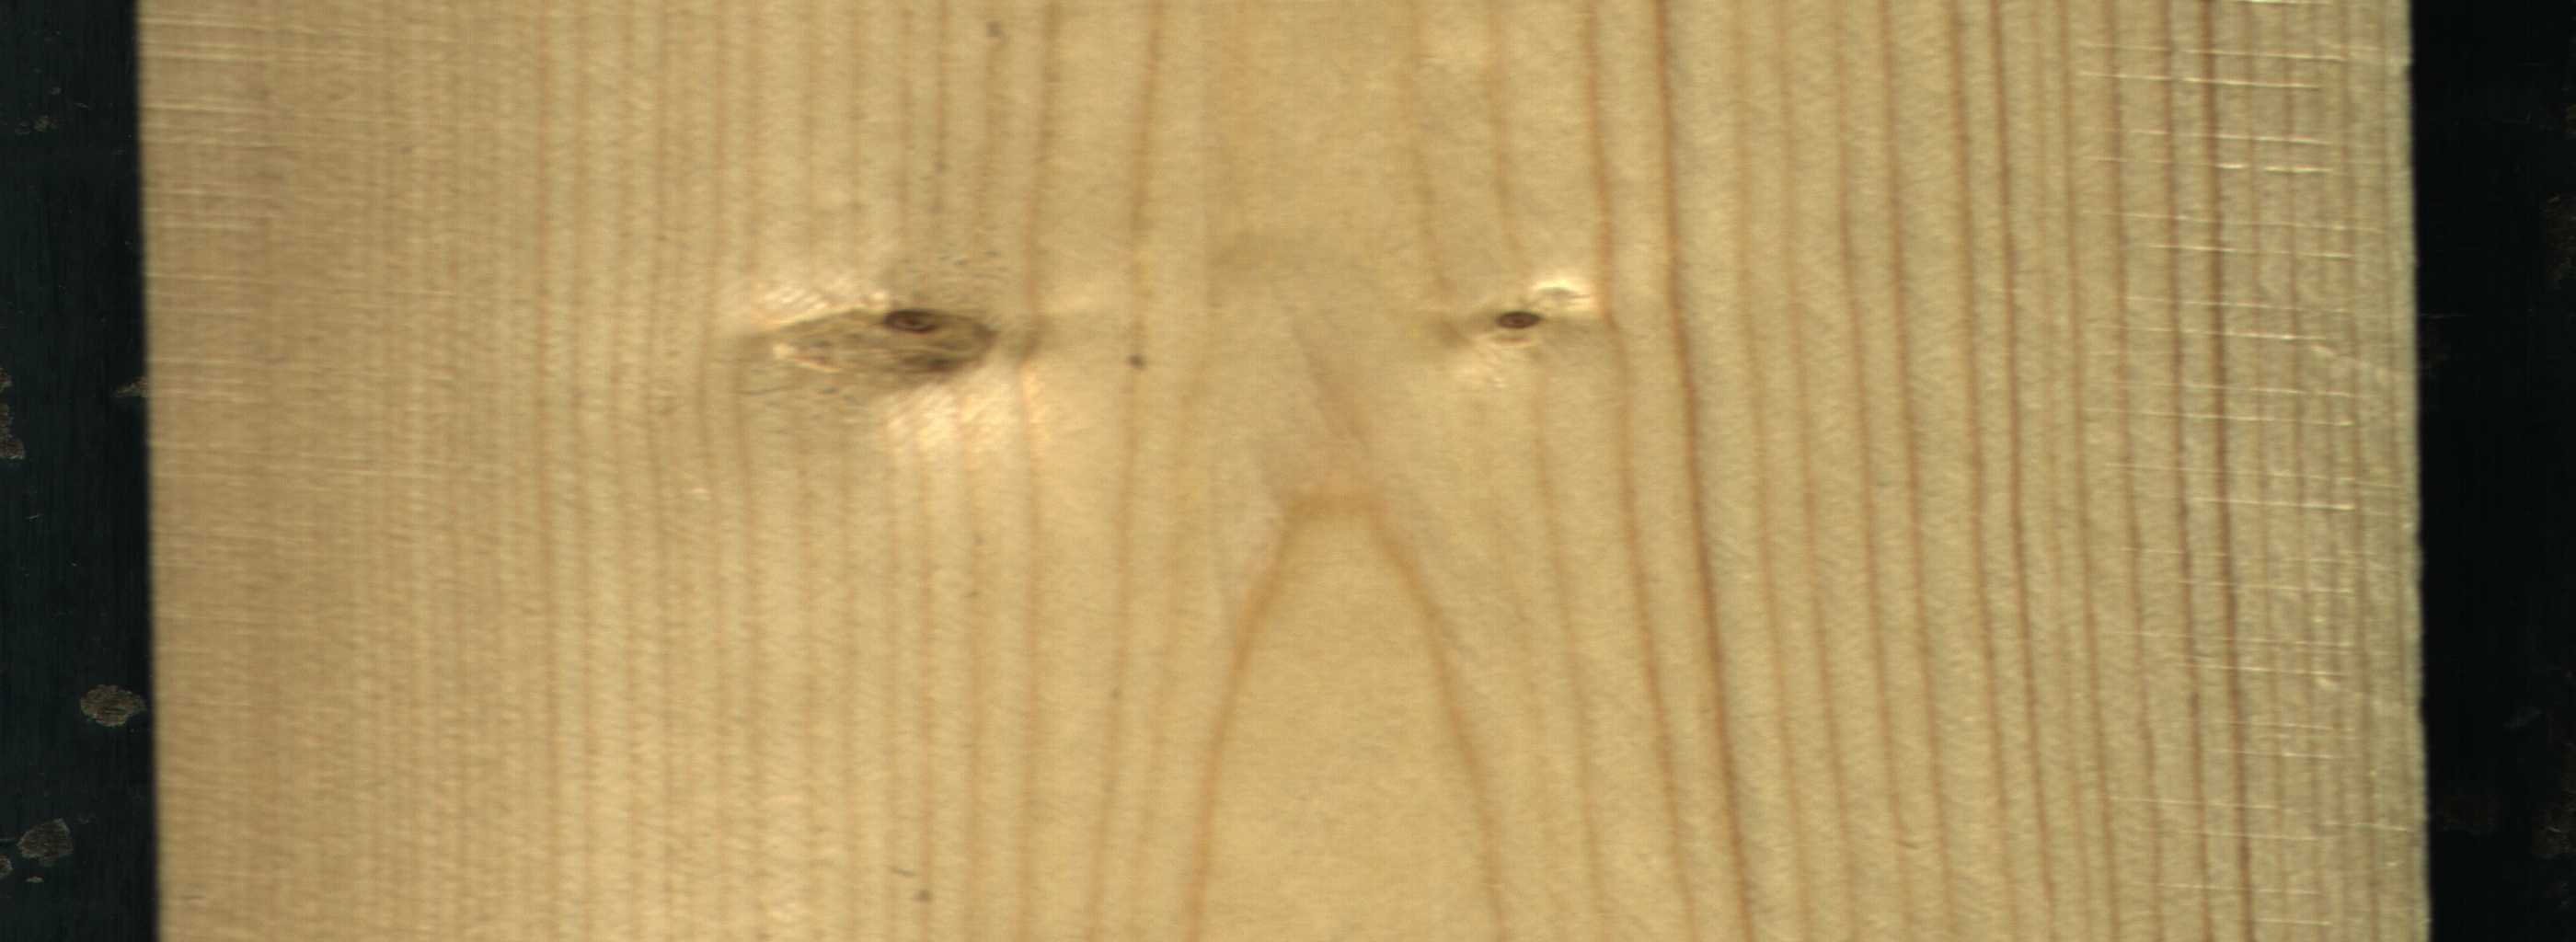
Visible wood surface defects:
Live_Knot
Live_Knot